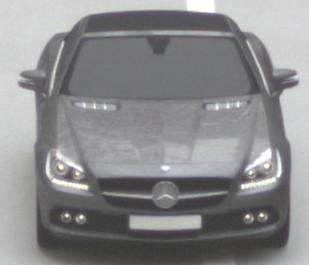
Make: Mercedes-Benz
Model: SLK 200
Detailed model: SLK-Class (172)
Model produced from: 2011/03
Model produced until: 2015/04
Doors: 2
Color: gray
Road condition: dry road
Daytime: morning or afternoon
Contrast: low contrast